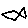
Label: fish